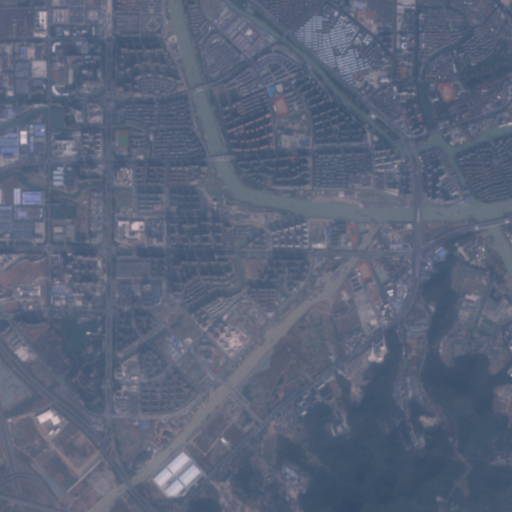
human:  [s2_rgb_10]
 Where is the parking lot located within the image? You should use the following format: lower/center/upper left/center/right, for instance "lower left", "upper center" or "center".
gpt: The parking lot is located in the center left of the image.
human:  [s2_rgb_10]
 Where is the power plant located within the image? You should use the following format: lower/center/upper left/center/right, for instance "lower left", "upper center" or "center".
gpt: There is no power plant in the image.